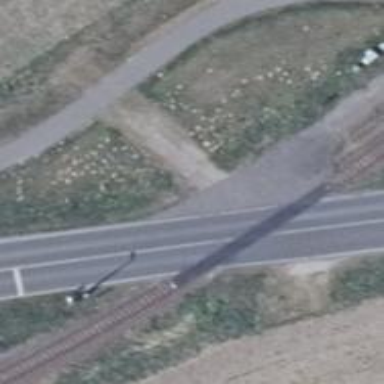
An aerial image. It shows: Level crossing along the railway.